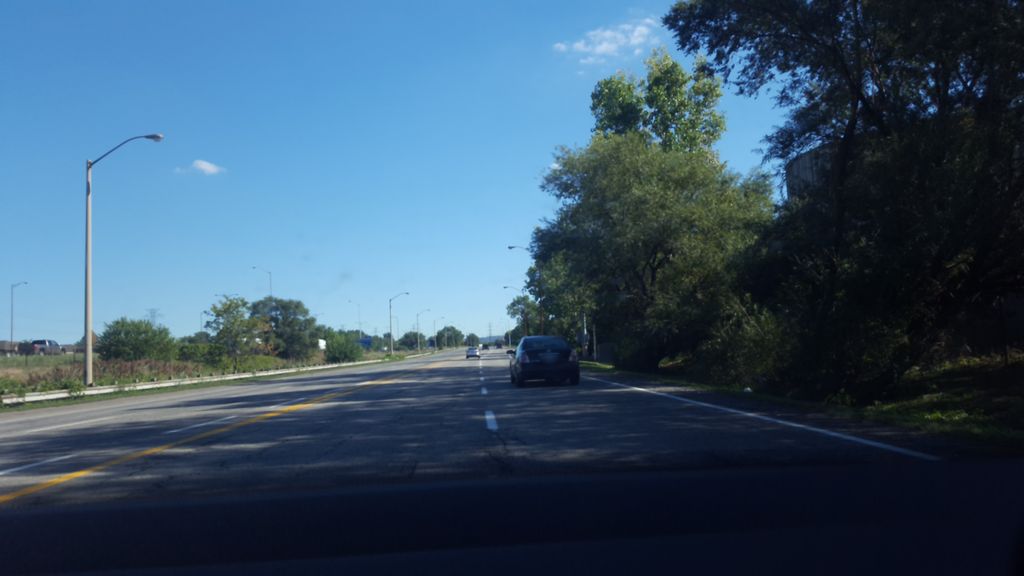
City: hamilton